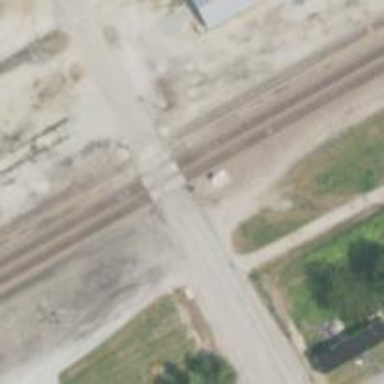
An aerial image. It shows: Level crossing along the railway.